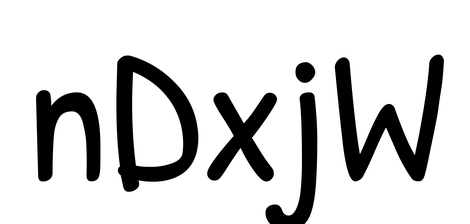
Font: PatrickHand-Regular